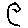
Label: moon